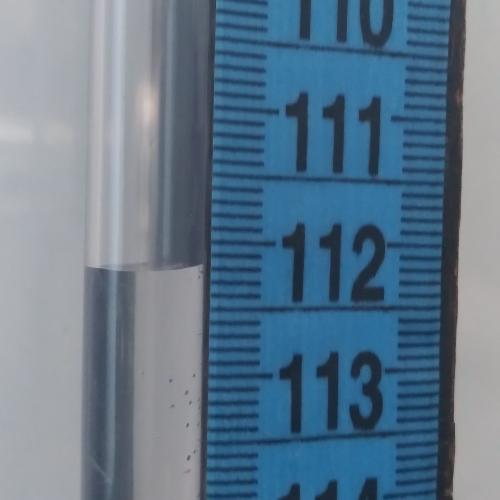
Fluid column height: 112.2 cm